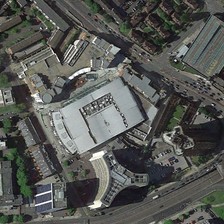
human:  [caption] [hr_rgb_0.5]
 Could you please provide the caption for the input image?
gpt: two gray highway through the residential while with many plants besides .

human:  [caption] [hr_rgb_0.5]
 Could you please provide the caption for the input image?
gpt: a rectangle building with light gray roof in the middle .

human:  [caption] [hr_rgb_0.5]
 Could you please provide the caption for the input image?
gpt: many buildings in it while with many moss green plants surrounded .

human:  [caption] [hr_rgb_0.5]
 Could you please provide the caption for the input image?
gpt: a building like pyq in side while with a dark gray highway besides .

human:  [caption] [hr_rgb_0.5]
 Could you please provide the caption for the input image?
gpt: many buildings are semi-surrounded by a curved road .